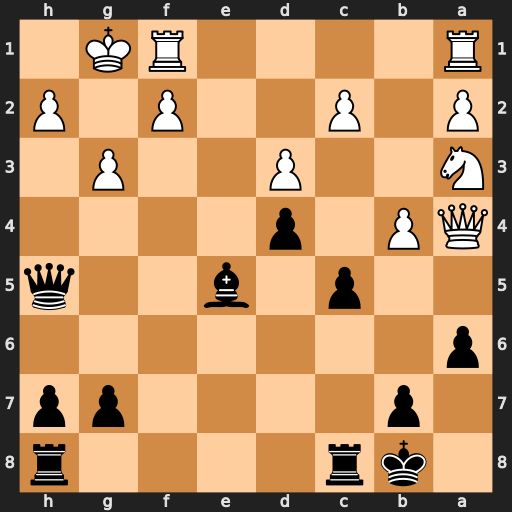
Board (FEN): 1kr4r/1p4pp/p7/2p1b2q/QP1p4/N2P2P1/P1P2P1P/R4RK1
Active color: b
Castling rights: -
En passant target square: -
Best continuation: Rc6 Rae1 Rh6 h4 Rg6 Rxe5 Qxe5